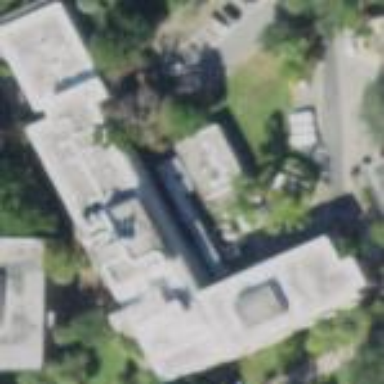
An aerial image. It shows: University building.